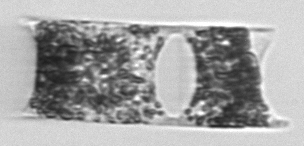
Label: Hemiaulus_membranaceus